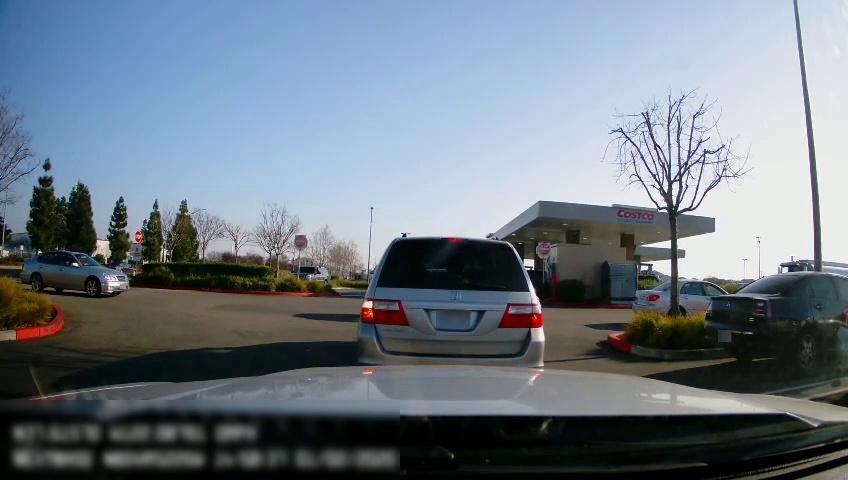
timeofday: Day
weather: Sunny
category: Drivable Space
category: Vehicles | Truck
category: Vehicles | Car
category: Vehicles | Car
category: Vehicles | SUV
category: Vehicles | Car
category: Vehicles | Car
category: Vehicles | SUV
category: Traffic | Signs
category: Traffic | Signs